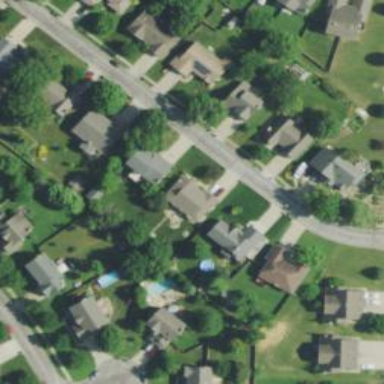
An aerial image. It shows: Residential area composed of single-family homes.